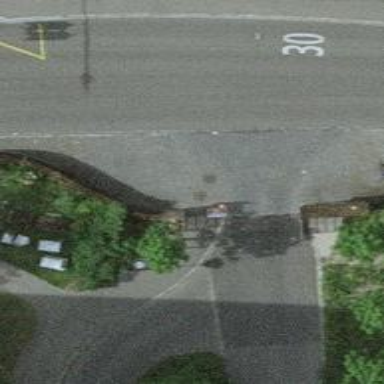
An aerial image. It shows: Entrance with barrier.